Question: I am really interested in making a PHP page with user input boxes and various other elements to look like the control boxes you see on old school GUIs that had borders beginning and terminating with the box label.
See here:

How to do that with css?
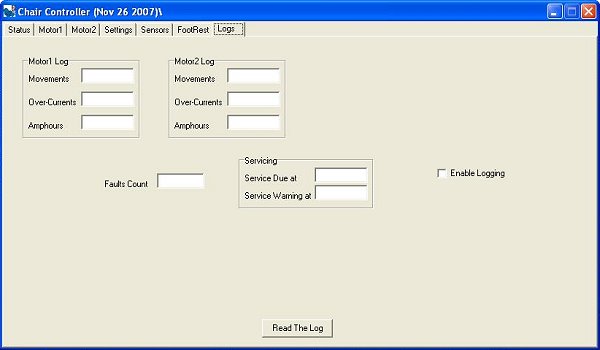
Answer: Don't use a div. HTML has '<fieldset>' and '<legend>' which are designed for this usecase and render like that by default.
'''
<fieldset>
<legend>Motor 1 Log</legend>
<label>Movements <input></label>
<label>Over-Currents <input></label>
<label>Amphous <input></label>
</fieldset>
'''